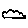
Label: cloud